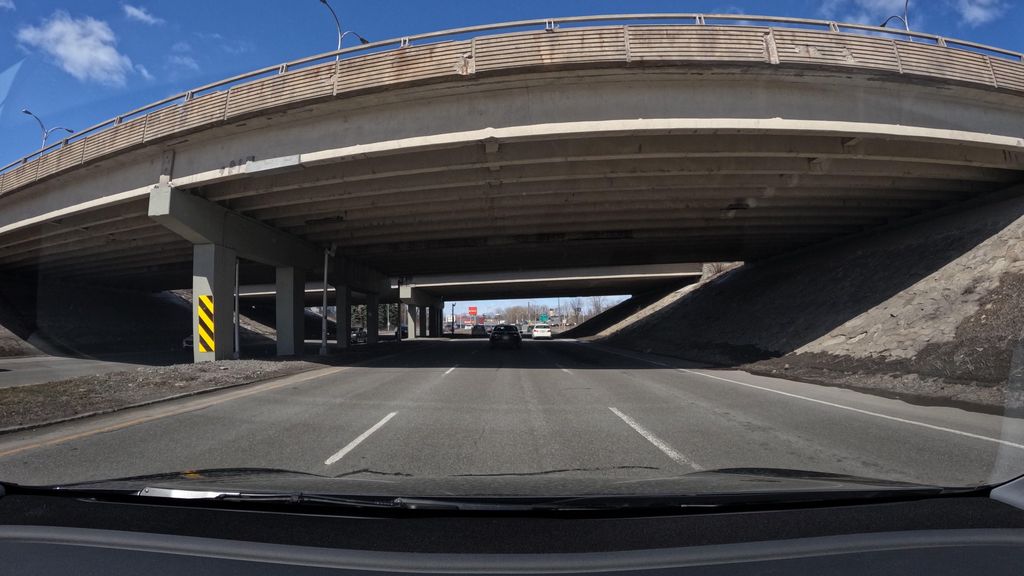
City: montreal